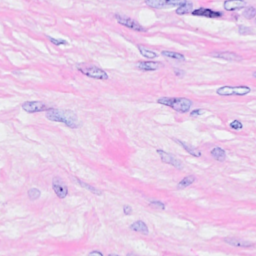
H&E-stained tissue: Breast